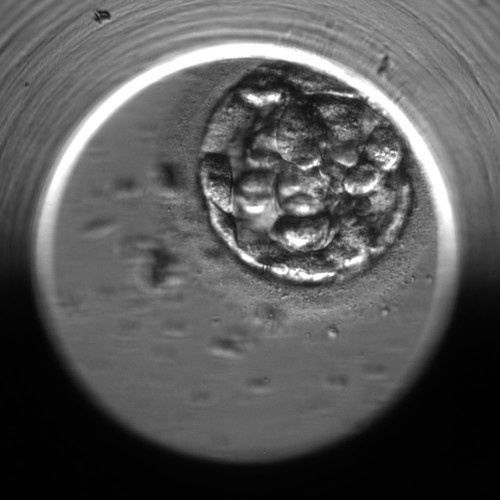
Embryo quality: poor